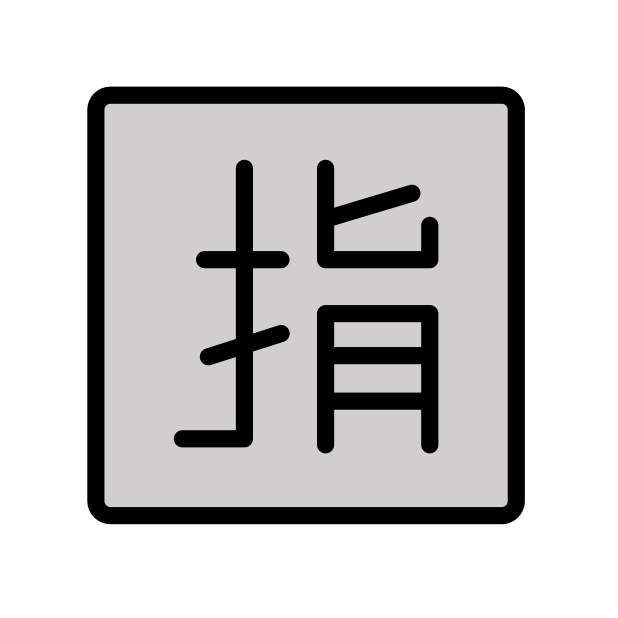
Emoji: 🈯
Name: squared cjk unified ideograph-6307
Unicode: 0x1f22f